Question: I am trying to get an array out of this html code to add boxes, having the numbers in their id, to my content:
'''
<a href="#" data-box="38,39,40">An Array</a>
'''
The boxes to add:
'''
<div id="box38">
...
</div>
<div id="box39">
...
</div>
<div id="box40">
...
</div>
'''
As there are also html lines like this:
'''
<a href="#" data-box="24">No Array</a>
'''
I also need something that detects if there are multiple values or just one. In this case I just used 'if (theid.length > 2)' because the single values won't get longer then two characters.
The array should be '[38,39,49]' and it is, as 'console.log(theid);' returns exactly this array.
'''
var theid = $(this).data('box');
var newHTML = '';
if (theid.length > 2) {
theid = theid.split(',');
$.each(theid, function(idx) {
newHTML += $('#box' + theid[idx]).html();
});
} else {
var newHTML = '';
newHTML = $('#box' + theid).html();
console.log(theid);
};
'''
But if I then add 'newHTML' to my existing content 'content.html(newHTML);' there is always an "undefined" in front of the loaded boxes? Here's a screenshot:

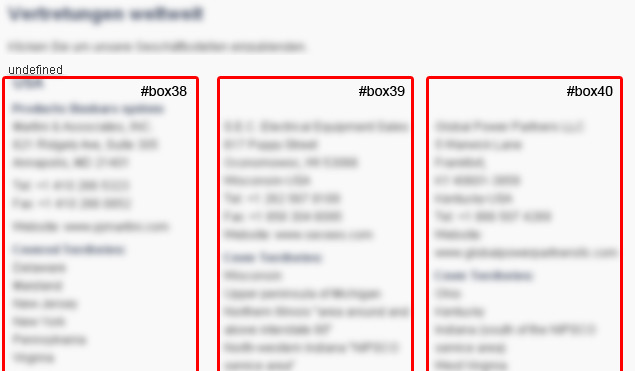
Answer: This is a byproduct of variable hoisting. Since you are using the '+=' operator the string is being appended to the end of the variable 'newHTML' which previously held undefined. You can look at it like this:
'''
//hoisted
var newHTML = undefined;
var theid = $(this).data('box');
if (theid.length > 2) {
theid = theid.split(',');
$.each(theid, function(idx) {
newHTML += $('#box' + theid[idx]).html();
});
} else {
/*var */newHTML = '';
newHTML = $('#box' + theid).html();
console.log(theid);
};
'''